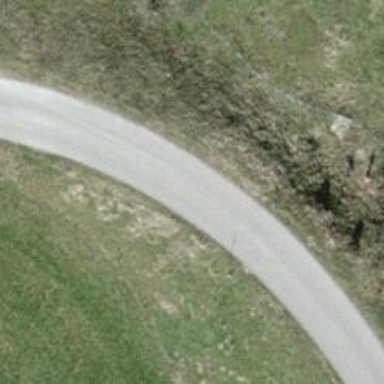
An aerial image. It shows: Unclassified road with asphalt surface.